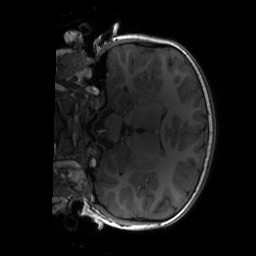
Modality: T1w
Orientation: coronal
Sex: male
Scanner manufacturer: siemens
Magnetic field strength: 3 T
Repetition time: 1.9 s
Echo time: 0.00243 s